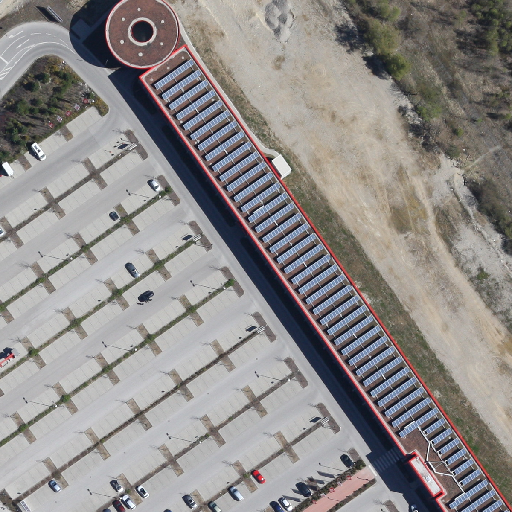
Referring expression: paved road